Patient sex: F
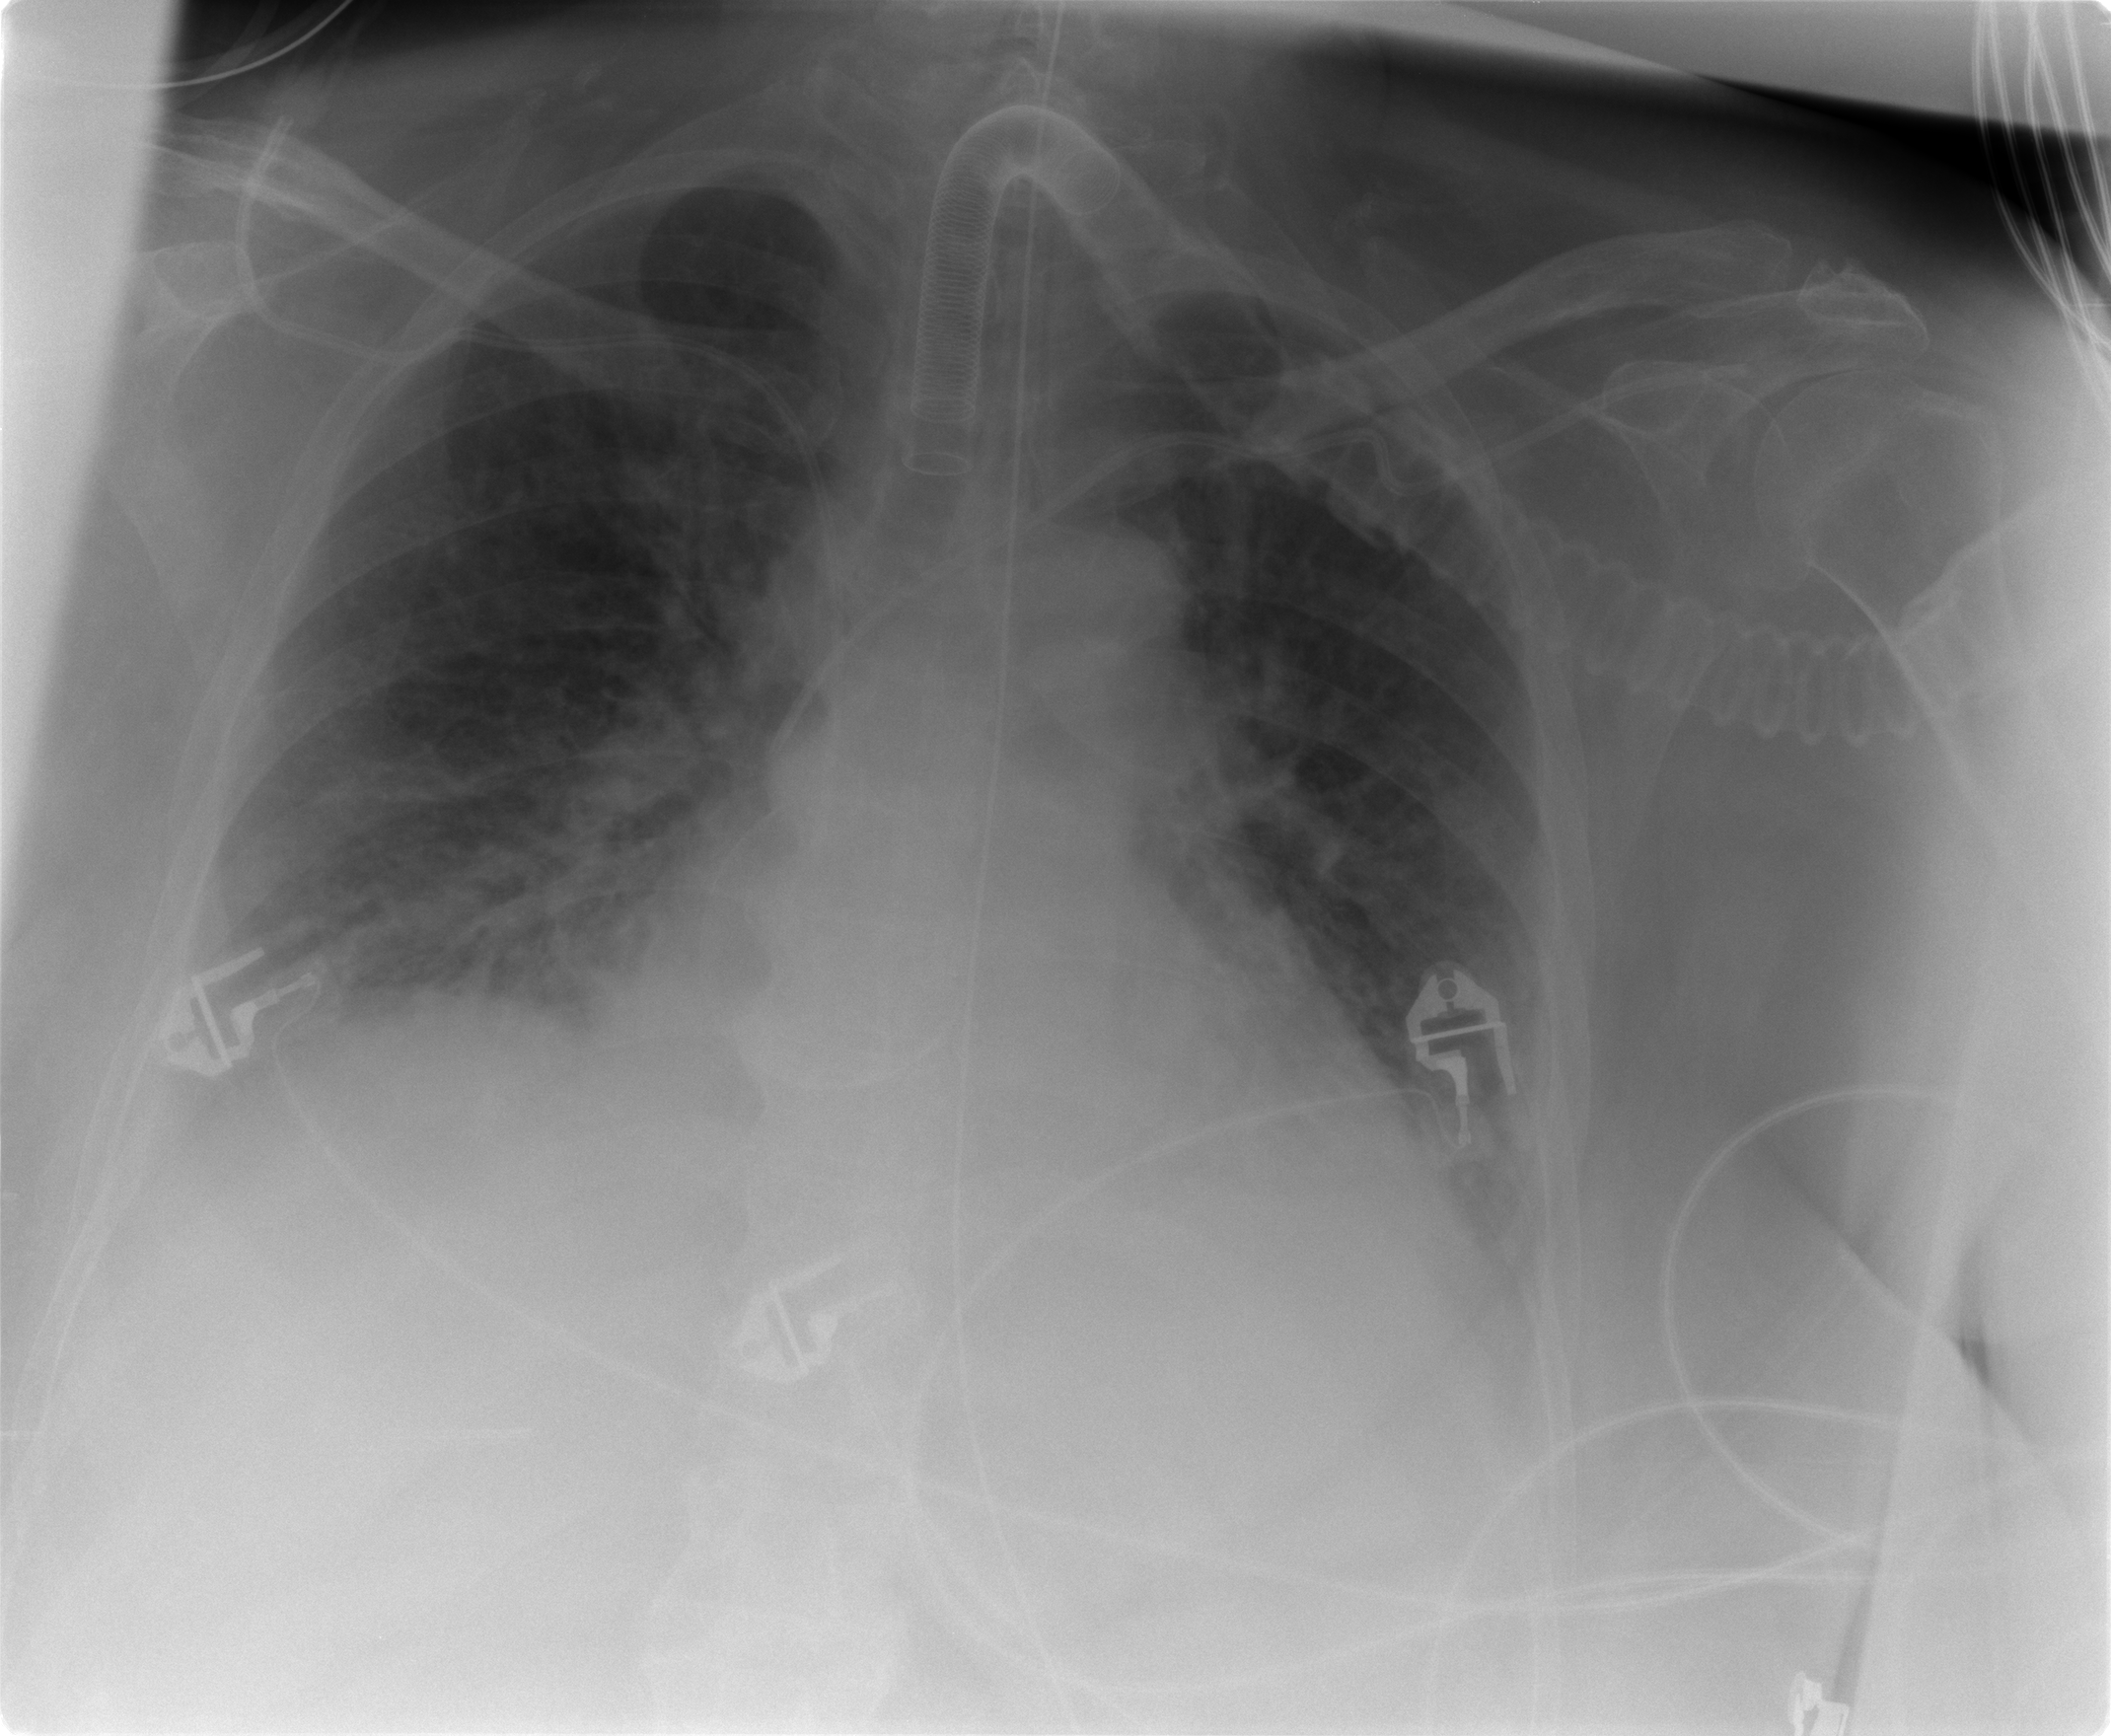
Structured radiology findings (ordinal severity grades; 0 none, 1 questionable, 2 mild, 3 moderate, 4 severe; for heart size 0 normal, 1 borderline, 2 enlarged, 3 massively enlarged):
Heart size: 2
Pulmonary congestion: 3
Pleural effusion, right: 0
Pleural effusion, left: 0
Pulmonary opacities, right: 2
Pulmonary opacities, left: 2
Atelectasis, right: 2
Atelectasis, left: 2